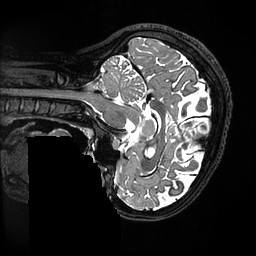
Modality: T2w
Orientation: sagittal
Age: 21
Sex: female
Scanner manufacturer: ge
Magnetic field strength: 3 T
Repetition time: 3.202 s
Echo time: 0.06575 s